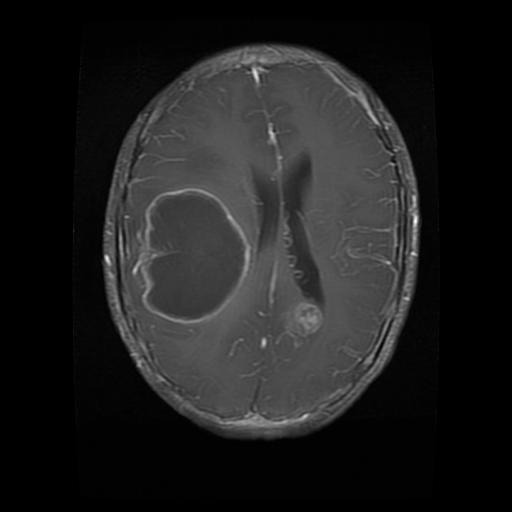
Label: glioma